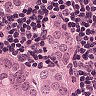
Metastatic tissue present: yes